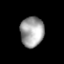
Tissue: lung
Cell type: Endothelial cells
Senescence score: 0.5903
Nuclear area (px): 695
Mean DAPI intensity: 161.669